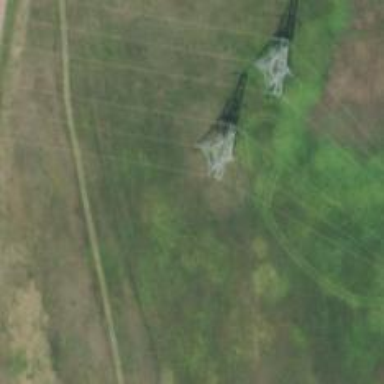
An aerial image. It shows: Power tower.